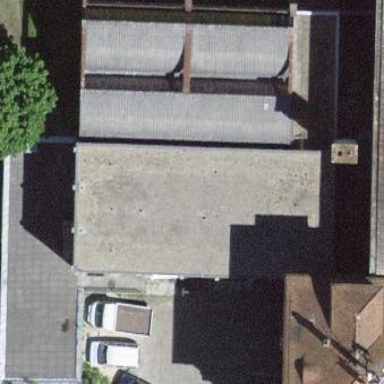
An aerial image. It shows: Building that houses car repair shop.